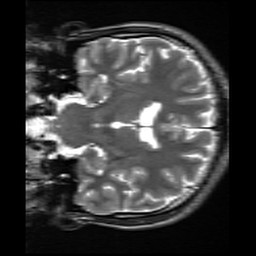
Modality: inplaneT2
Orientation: coronal
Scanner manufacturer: siemens
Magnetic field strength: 3 T
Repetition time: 7.02 s
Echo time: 0.069 s